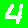
Digit: 4